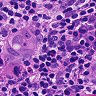
Metastatic tissue present: yes